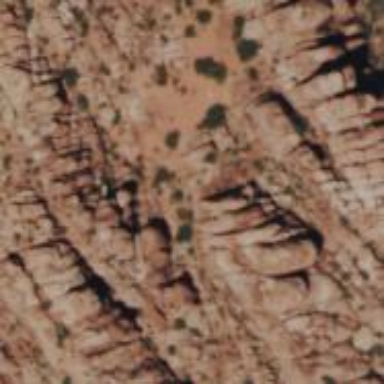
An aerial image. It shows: Brown cliff in nature.